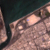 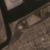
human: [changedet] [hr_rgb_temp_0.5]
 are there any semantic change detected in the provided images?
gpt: An island has appeared next to the shore.